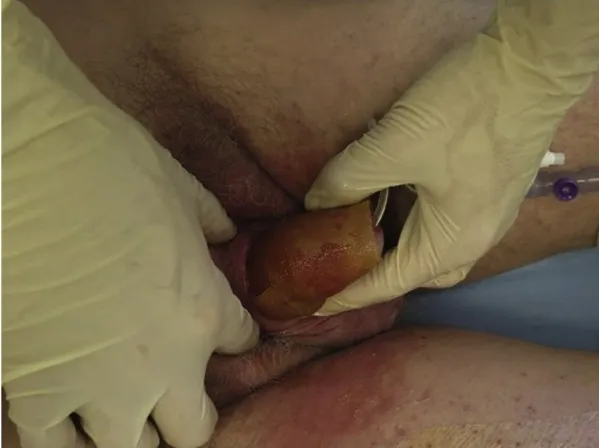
The Manuka honey dressing before aquacel and regular gauze are added.
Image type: medical_photograph (skin_photograph)